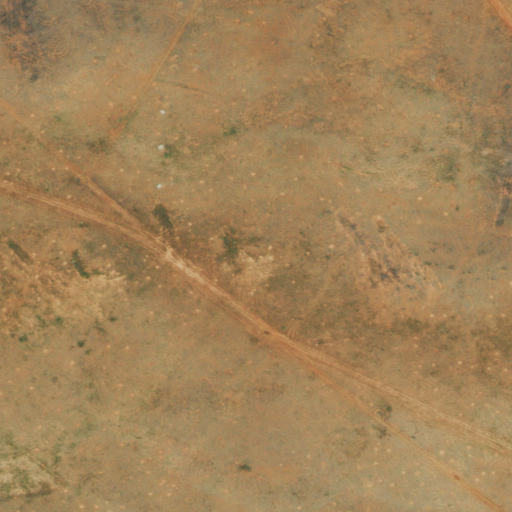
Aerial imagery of plain(s) in Colorado named Sullivan Park containing grassland and shrub